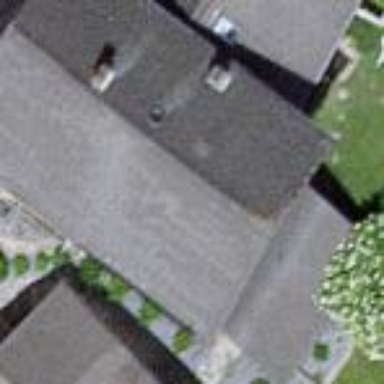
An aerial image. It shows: Simple house.